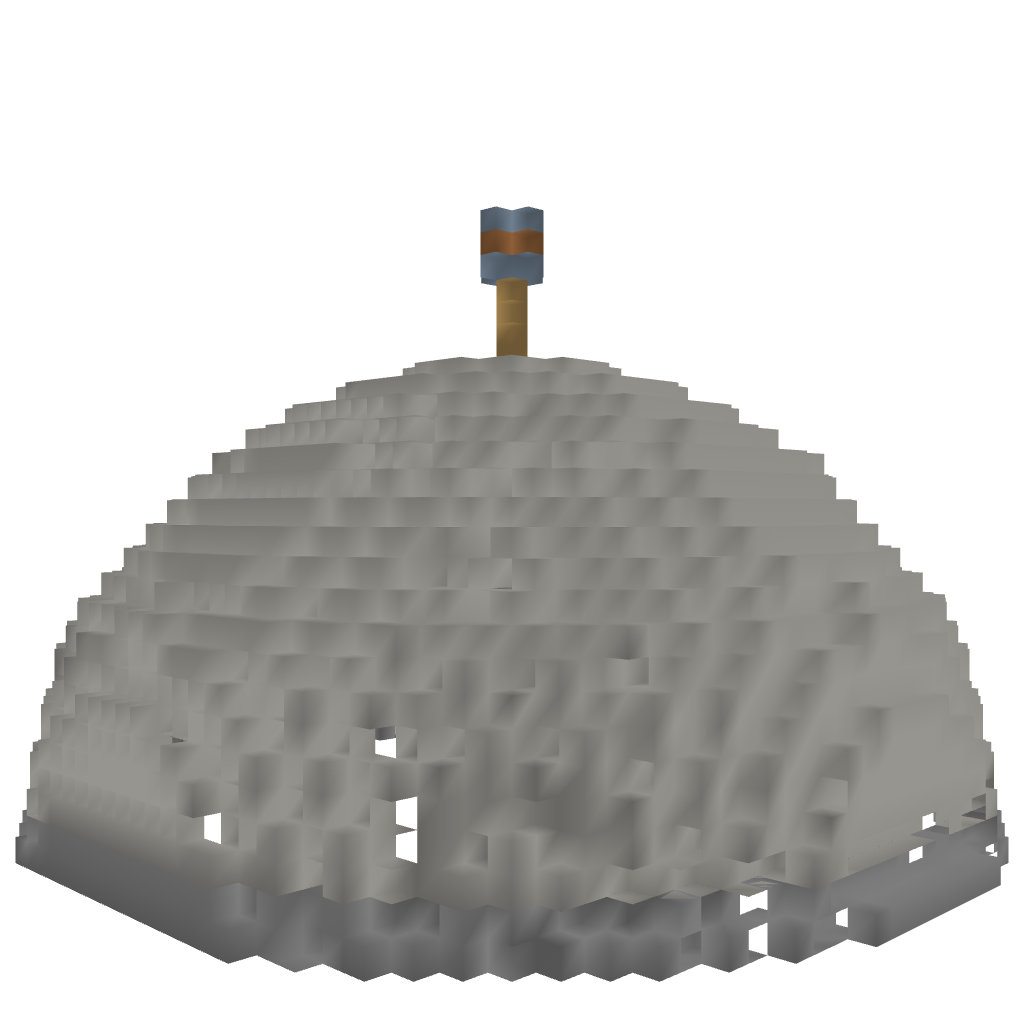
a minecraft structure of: Glass Dome